Question: The code for my Logout Mechanism is
'''
app.get('/logout', isLoggedIn, function(req, res) {
req.logout();
res.redirect('/');
});
'''
Am using a Express-session package using a secret key, haven't set Cookies anywhere.
While I click the browser Back button after logout, It still allows the user to go back to the page being authenticated. How do I terminate this session entirely?
isLoggedIn is just authenticating via PassportJS's isAuthenticated method. What is the way out here?
Please help. Thanks in Advance.
Edit: This is the session Id

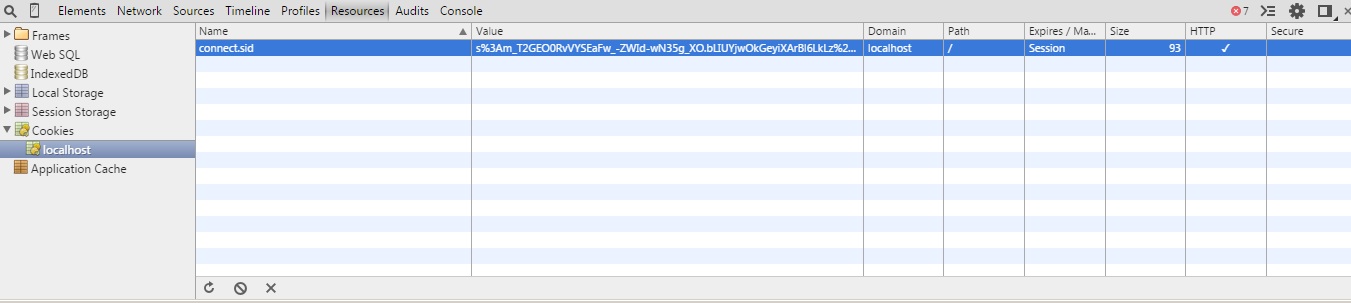
Answer: Set the 'Cache-control' headers to 'no-cache' for logged out users
'''
app.use(function(req, res, next) {
if (!req.user)
res.header('Cache-Control', 'private, no-cache, no-store, must-revalidate');
next();
});
'''
This will force the browser to obtain new copy of the page even when they hit "back".
---
Note: This comes at the cost of disabling cache for users that aren't logged in, which for the sake of this answer includes the ones that just logged out. You should probably find a way to distinguish between the two if you don't want to disable cache entirely for logged out users. Something with sessions..
If you're sure that when user hits back, ''/login'' is the route that they will land on, then you can define it only there, thus saving yourself from the trouble of doing the above.
---
> Where exactly does this code go? '''
app.get('/logout', isLoggedIn, function(req, res) {
req.logOut();
if (!req.user)
res.header('Cache-Control', 'private, no-cache, no-store, must-revalidate');
res.redirect('/login');
});
'''
Can it be used like this?
No.
'app.get' (or 'app.use') defines your routes. Documentation: <URL>
'app.get('/logout'...' will be executed if the route ''/logout'' is requested by the client.
'app.use(...)' (without specifying any route) will be executed for all requests.
These route "middlewares" (as they are called) are also executed in succession to one another. (you'll learn more in the docs mentioned above)
You want to set the headers , so that whatever those other routes render, is rendered with the header that forcibly invalidated the user's cache.
'''
// > HERE <
// before all the other routes
app.get('/logout'...
app.get('/login'...
app.get('/'...
app.get('/stuff'...
'''